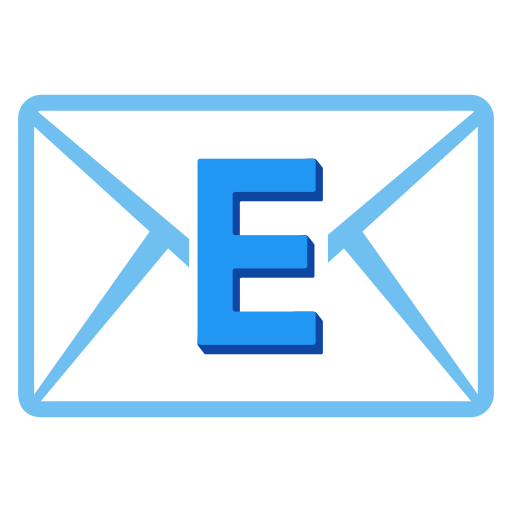
Emoji: 📧